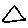
Label: triangle